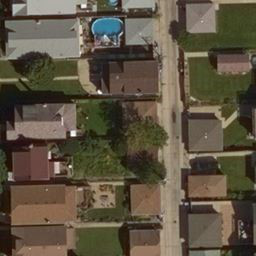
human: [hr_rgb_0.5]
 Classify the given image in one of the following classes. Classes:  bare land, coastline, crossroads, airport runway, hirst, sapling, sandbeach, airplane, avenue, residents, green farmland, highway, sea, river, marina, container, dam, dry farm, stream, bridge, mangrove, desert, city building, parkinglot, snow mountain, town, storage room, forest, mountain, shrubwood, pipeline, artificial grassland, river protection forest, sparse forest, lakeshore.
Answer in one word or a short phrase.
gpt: residents